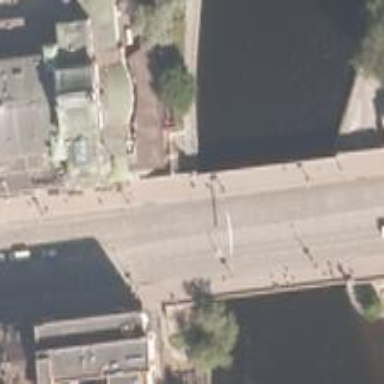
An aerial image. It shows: Footway bridge.